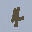
Label: 4